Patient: sex M, age 62
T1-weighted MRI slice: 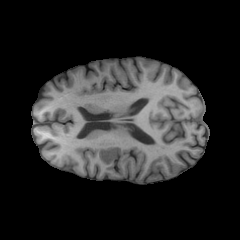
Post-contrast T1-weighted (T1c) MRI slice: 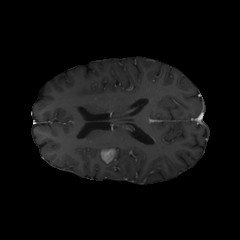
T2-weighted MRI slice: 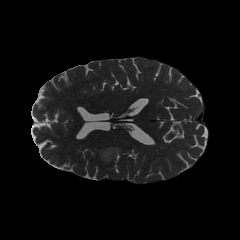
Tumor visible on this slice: yes
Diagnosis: Glioblastoma, IDH-wildtype
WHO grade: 4